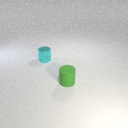
small cyan metal cylinder to the left of small green rubber cylinder